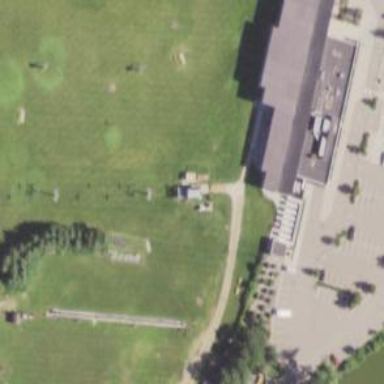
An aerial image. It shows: Sports centre in the leisure land.